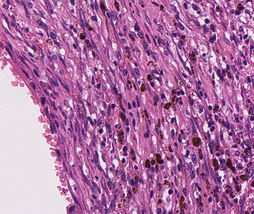
Tumor epithelial tissue: no
Tumor-associated stroma tissue: yes
Normal tissue: no